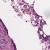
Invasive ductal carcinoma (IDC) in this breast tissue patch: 0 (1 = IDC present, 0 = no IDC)